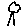
Label: tree